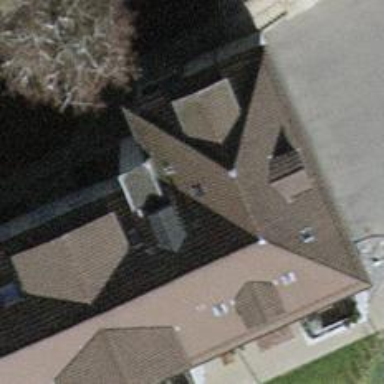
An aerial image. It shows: Hipped roof on apartment building.